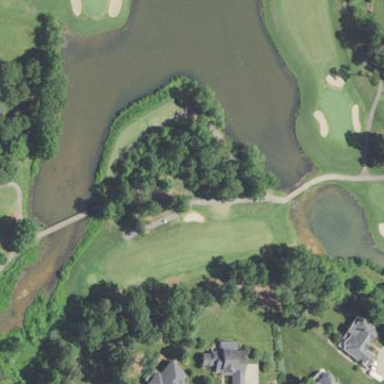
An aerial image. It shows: Path used for both walking and golf.